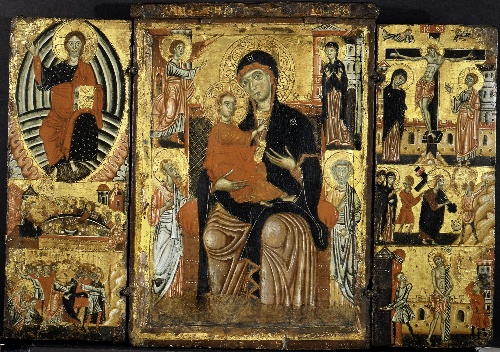
Title: Madonna and Child Enthroned
Artist: Master of the Magdalen
Artist bio: Italian, Florence, active 1265–95
Object type: Painting, triptych
Classification: Paintings
Medium: Tempera on wood, gold ground
Dimensions: Central panel 16 x 11 1/8 in. (40.6 x 28.3 cm); left wing 15 x 5 5/8 in. (38.1 x 14.3 cm); right wing 15 x 5 1/2 in. (38.1 x 14 cm)
Department: European Paintings
Credit line: Gift of George Blumenthal, 1941
Accession year: 1941
Repository: Metropolitan Museum of Art, New York, NY
Tags: Madonna and Child|Crucifixion|Saints|Bearing the Cross|Last Supper|Flagellation|Christ